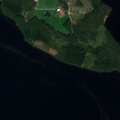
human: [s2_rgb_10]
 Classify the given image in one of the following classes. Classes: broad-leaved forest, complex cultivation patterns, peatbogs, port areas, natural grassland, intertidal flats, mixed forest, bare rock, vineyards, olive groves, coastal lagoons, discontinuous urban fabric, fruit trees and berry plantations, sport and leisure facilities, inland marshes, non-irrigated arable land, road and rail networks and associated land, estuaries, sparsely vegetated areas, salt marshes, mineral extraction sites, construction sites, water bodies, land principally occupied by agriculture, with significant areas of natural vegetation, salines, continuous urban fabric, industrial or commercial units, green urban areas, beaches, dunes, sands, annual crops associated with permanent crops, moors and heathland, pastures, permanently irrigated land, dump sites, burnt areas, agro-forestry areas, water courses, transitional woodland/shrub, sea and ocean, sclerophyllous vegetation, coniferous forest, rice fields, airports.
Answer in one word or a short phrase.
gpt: land principally occupied by agriculture, with significant areas of natural vegetation, coniferous forest, mixed forest, water bodies